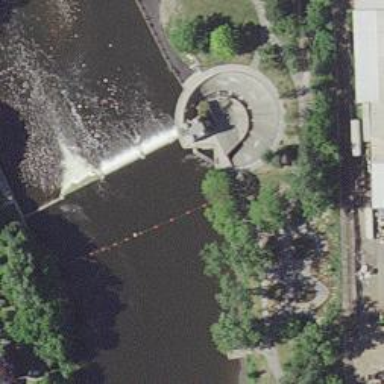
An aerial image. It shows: Fish pass along the waterway.